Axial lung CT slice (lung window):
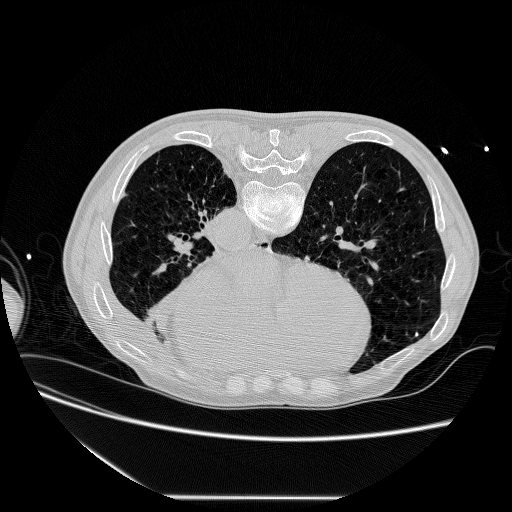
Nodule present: no